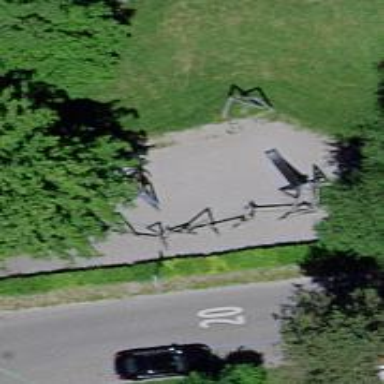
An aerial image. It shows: Playground with various play structures.